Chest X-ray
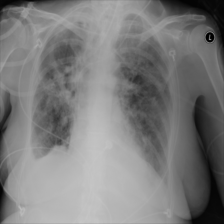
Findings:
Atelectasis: negative
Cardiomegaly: negative
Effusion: negative
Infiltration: negative
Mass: negative
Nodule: negative
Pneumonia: negative
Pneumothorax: negative
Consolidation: negative
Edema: negative
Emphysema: negative
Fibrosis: negative
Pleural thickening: negative
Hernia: negative